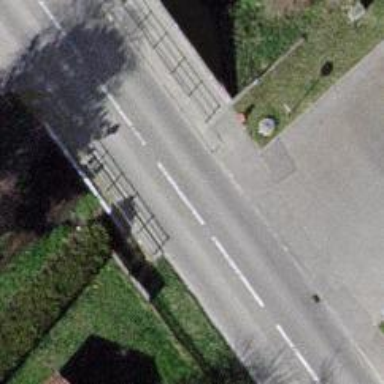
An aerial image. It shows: Tertiary road on bridge with asphalt surface. There is raised kerb on the left side of the road.